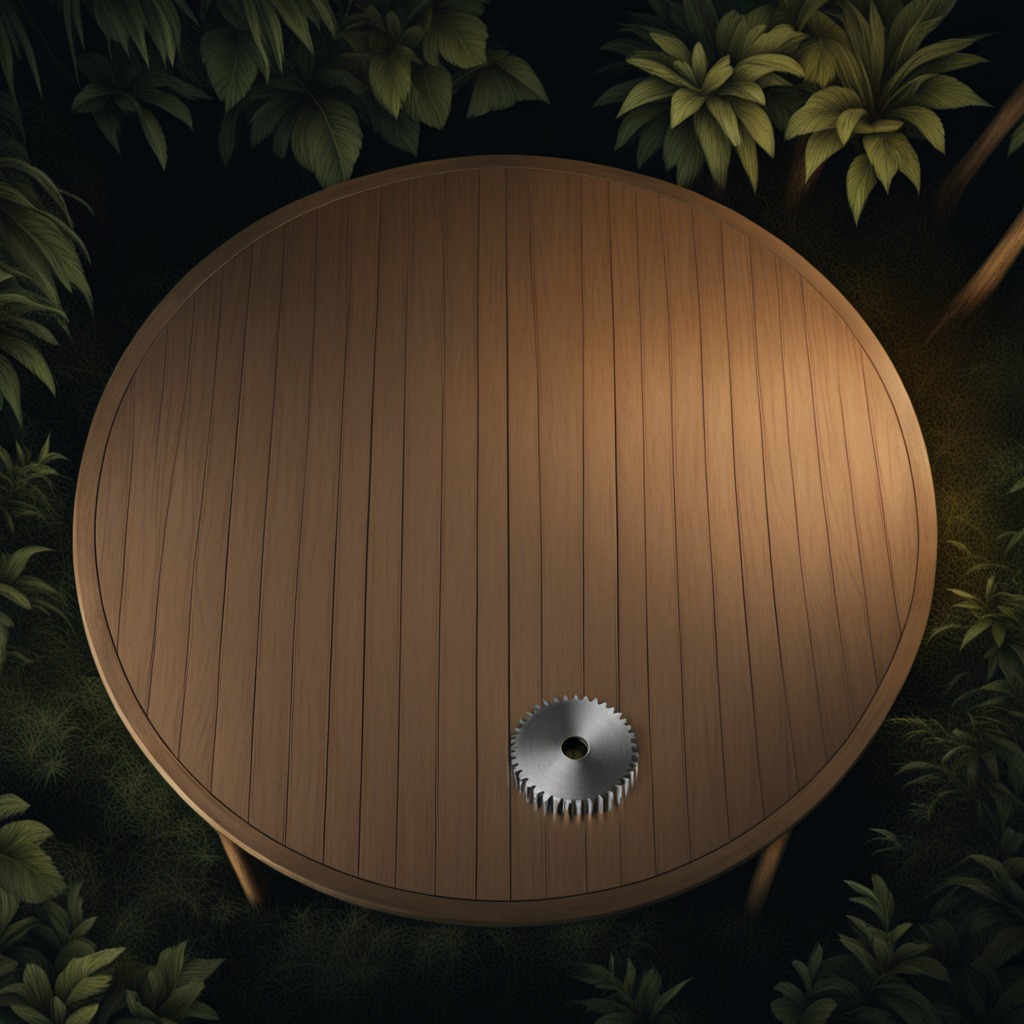
A steel gear with teeth is lying on a wooden table inside a jungle field workshop tent at night dim ambient light soft shadows worn but